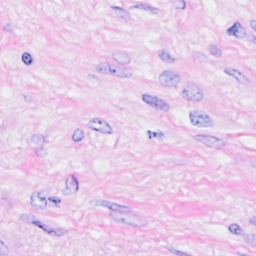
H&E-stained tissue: Breast